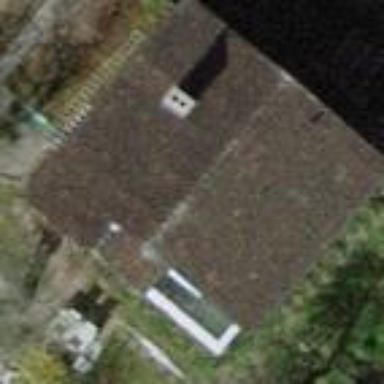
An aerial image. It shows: Gabled building.